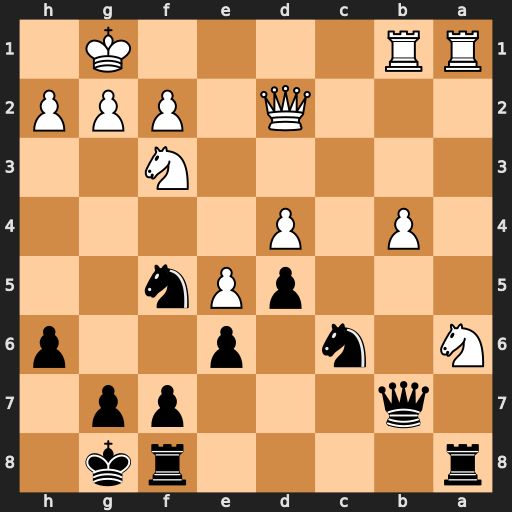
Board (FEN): r4rk1/1q3pp1/N1n1p2p/3pPn2/1P1P4/5N2/3Q1PPP/RR4K1
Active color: b
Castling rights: -
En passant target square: -
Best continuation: Rxa6 Rxa6 Qxa6